Question: I have a strange error that gets returned in my Spring MVC application. When I attempt to save a user via a '@RestController' method, the browser seems to interpret the action as a request to download an application. Some info about this issue:
- -
Here is the error:

Details...
'''
OPERATION PROGRESS STATUS
* [7/8/2015 6:56:16 PM] : Activation of mySite.com/myApp/saveUser/100 has started.
ERROR DETAILS
Following errors were detected during this operation.
* [7/8/2015 6:56:17 PM] System.Deployment.Application.DeploymentDownloadException (Unknown subtype)
- Downloading mySite.com/myApp/saveUser/100 did not succeed.
- Source: System.Deployment
- Stack trace:
at System.Deployment.Application.SystemNetDownloader.DownloadSingleFile(DownloadQueueItem next)
at System.Deployment.Application.SystemNetDownloader.DownloadAllFiles()
at System.Deployment.Application.FileDownloader.Download(SubscriptionState subState)
at System.Deployment.Application.DownloadManager.DownloadManifestAsRawFile(Uri& sourceUri, String targetPath, IDownloadNotification notification, DownloadOptions options, ServerInformation& serverInformation)
at System.Deployment.Application.DownloadManager.DownloadDeploymentManifestDirectBypass(SubscriptionStore subStore, Uri& sourceUri, TempFile& tempFile, SubscriptionState& subState, IDownloadNotification notification, DownloadOptions options, ServerInformation& serverInformation)
at System.Deployment.Application.DownloadManager.DownloadDeploymentManifestBypass(SubscriptionStore subStore, Uri& sourceUri, TempFile& tempFile, SubscriptionState& subState, IDownloadNotification notification, DownloadOptions options)
at System.Deployment.Application.ApplicationActivator.PerformDeploymentActivation(Uri activationUri, Boolean isShortcut, String textualSubId, String deploymentProviderUrlFromExtension, BrowserSettings browserSettings, String& errorPageUrl)
at System.Deployment.Application.ApplicationActivator.ActivateDeploymentWorker(Object state)
--- Inner Exception ---
System.Net.WebException
- The remote server returned an error: (405) Method Not Allowed.
- Source: System
- Stack trace:
at System.Net.HttpWebRequest.GetResponse()
at System.Deployment.Application.SystemNetDownloader.DownloadSingleFile(DownloadQueueItem next)
'''
Here is my Controller:
'''
@RequestMapping(value = "/saveUser/{id}", method = RequestMethod.POST)
public String saveUser(@ModelAttribute("user") User user, @PathVariable Long id, Model model) {
model.addAttribute("user", user);
userRepo.save(user);
return "success";
}
'''
The method is pretty straightforward, and I'm not specifying any response headers. Any ideas why this might be happening?
When capturing the Network Traffic, the POST method Type is 'application/x-ms-application' on the remote server, where the Type is standard 'text/html' on my local machine
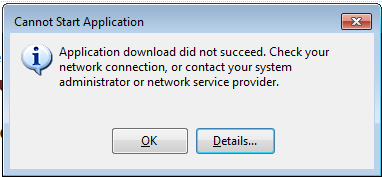
Answer: Explicitly setting the 'produces' attribute to '"text/html"' seems to have resolved this issue
'''
@RequestMapping(value = "/saveUser/{id}", produces="text/html", method = RequestMethod.POST)
'''
From the <URL>
> use of the produces condition ensures the actual content type used to
generate the response respects the media types specified in the
produces condition